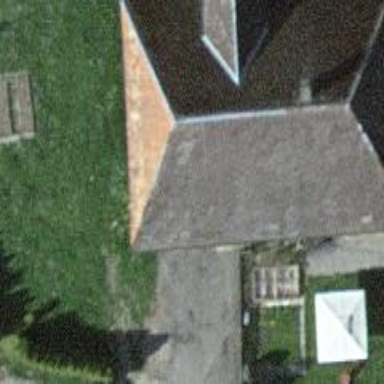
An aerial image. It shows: Farm building.